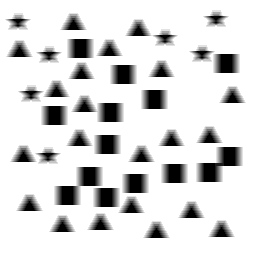
Squares: 14
Triangles: 21
Stars: 7
Total shapes: 42